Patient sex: M
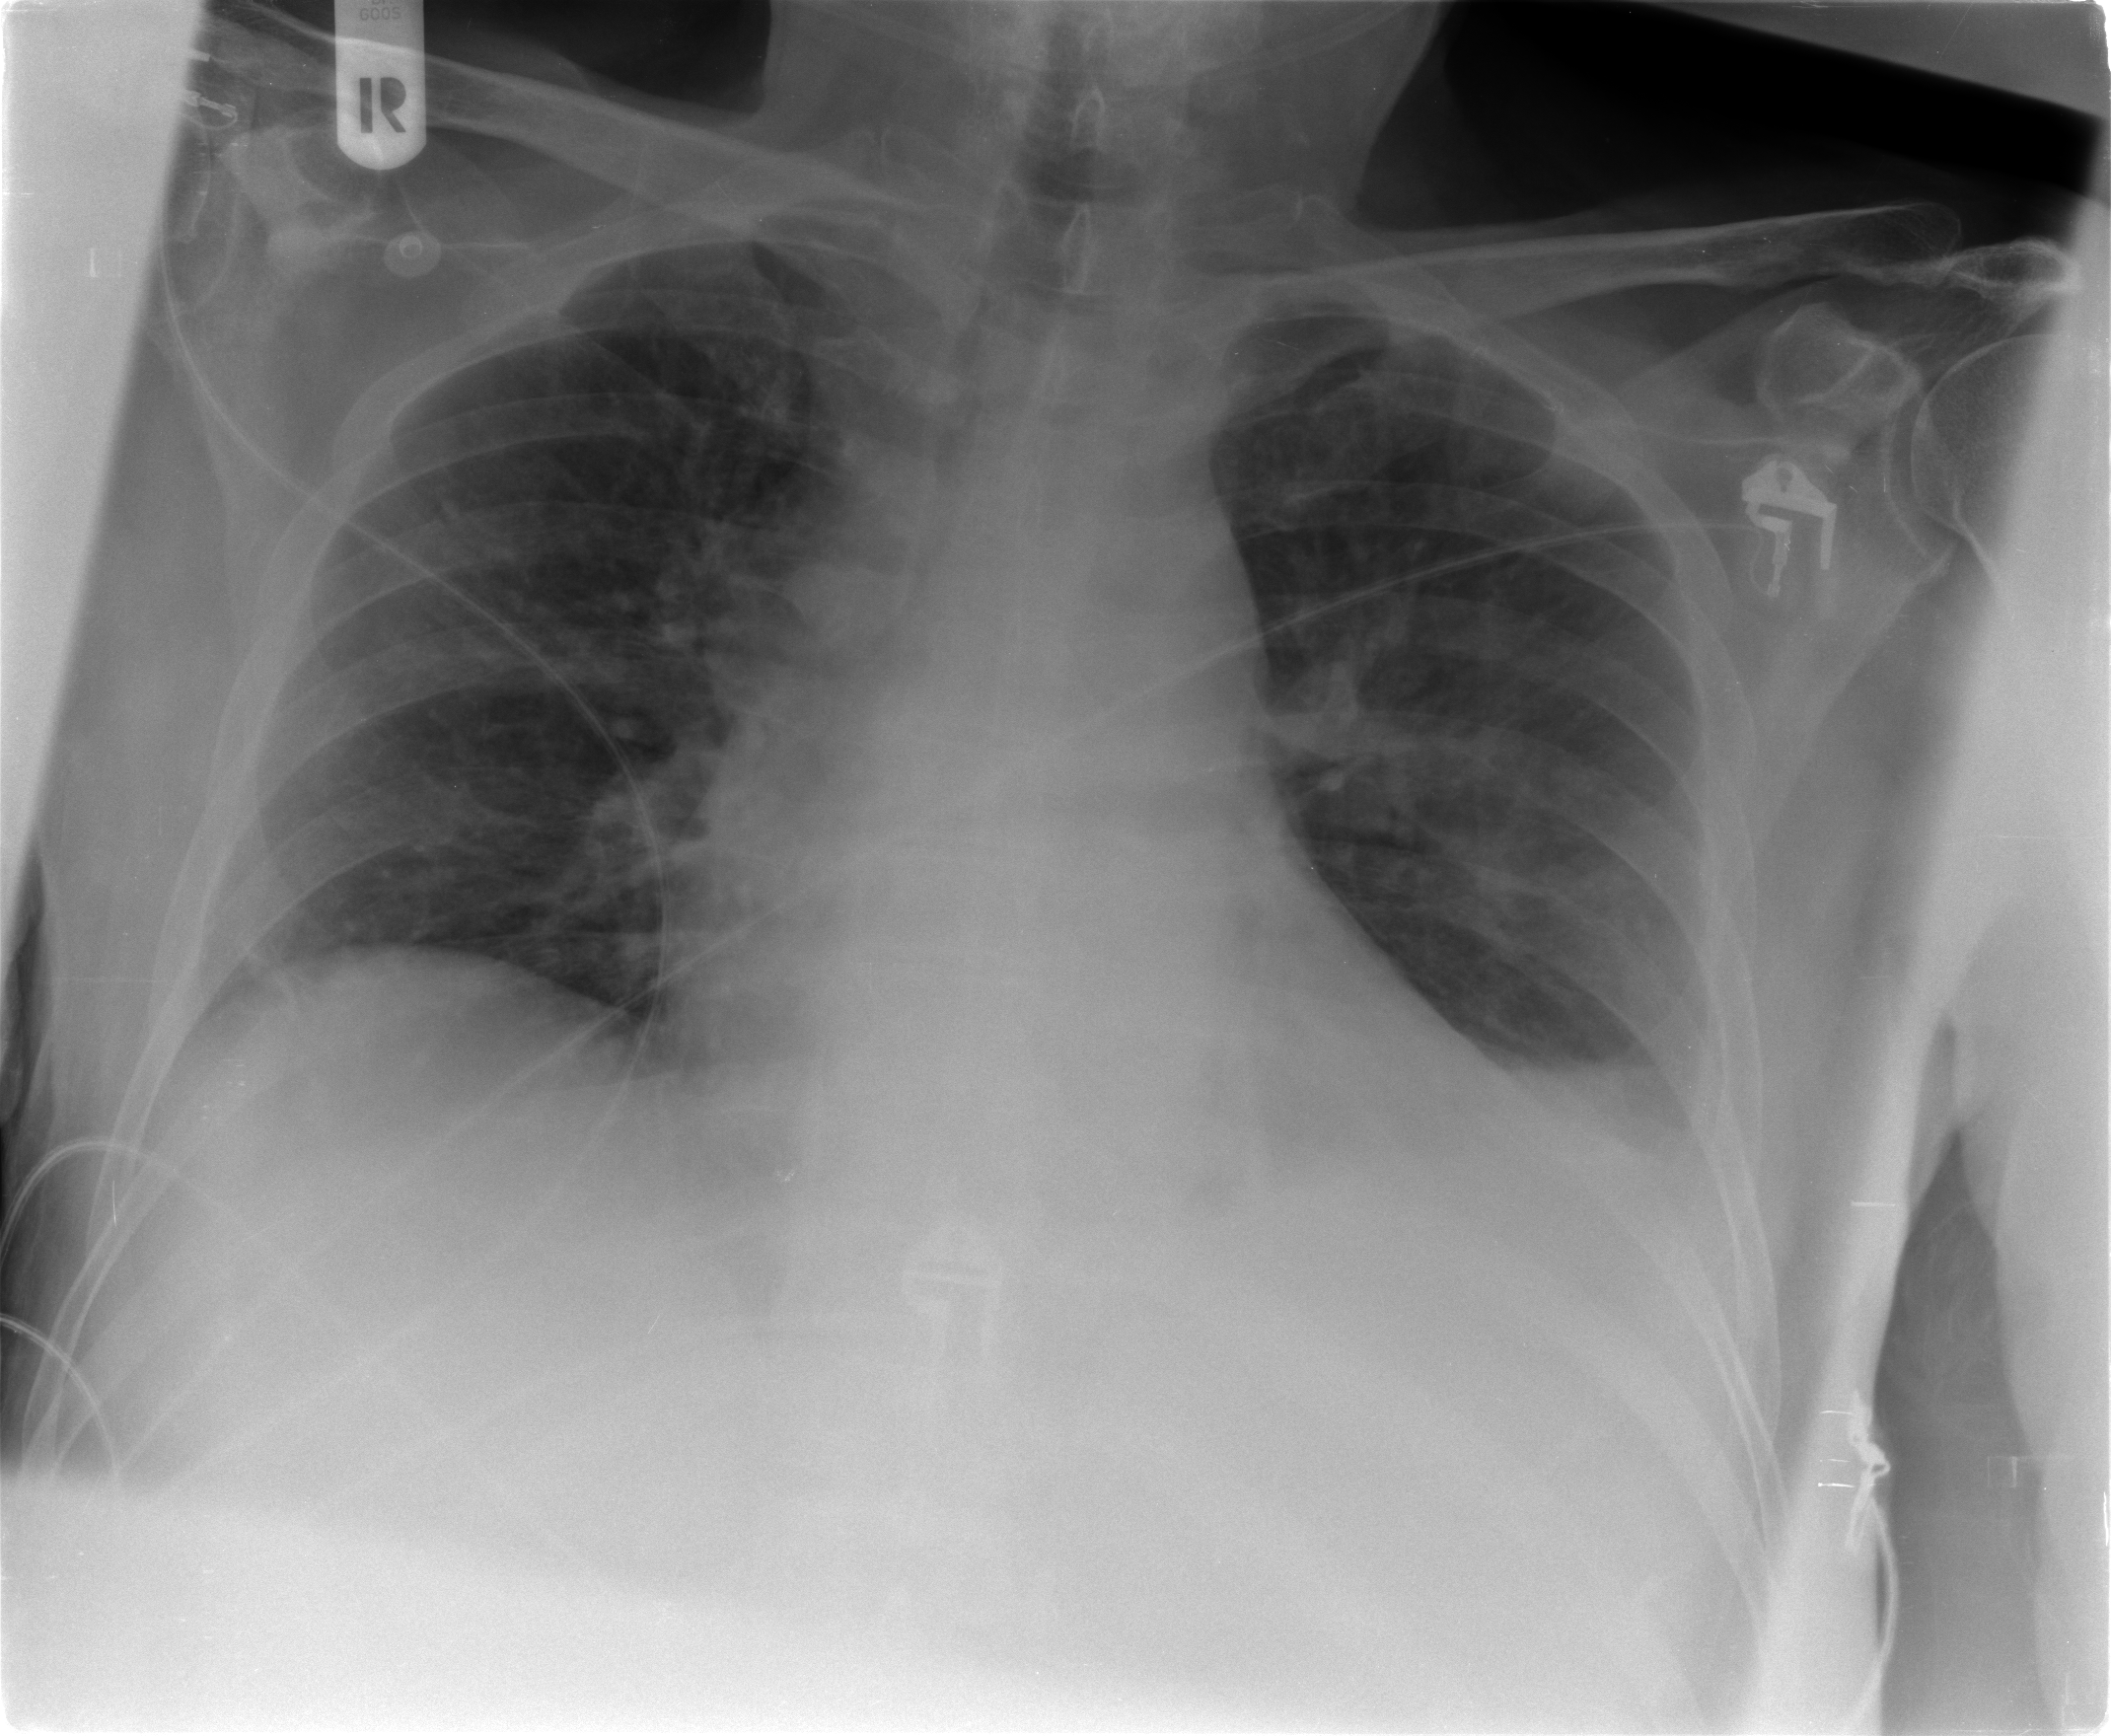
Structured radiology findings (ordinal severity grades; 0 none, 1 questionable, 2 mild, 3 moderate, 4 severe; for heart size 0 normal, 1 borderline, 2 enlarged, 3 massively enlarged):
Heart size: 0
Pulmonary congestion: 1
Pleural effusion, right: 0
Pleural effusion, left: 0
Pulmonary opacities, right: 0
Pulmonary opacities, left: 0
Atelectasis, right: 0
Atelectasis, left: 2